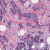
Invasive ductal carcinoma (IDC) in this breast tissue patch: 1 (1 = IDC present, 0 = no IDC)